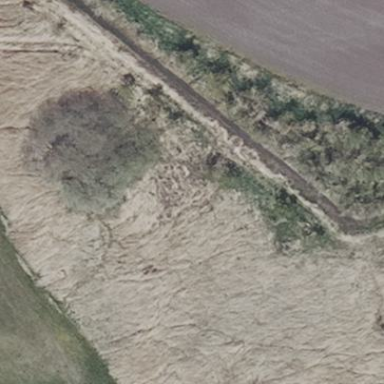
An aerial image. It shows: Patch of scrub vegetation.